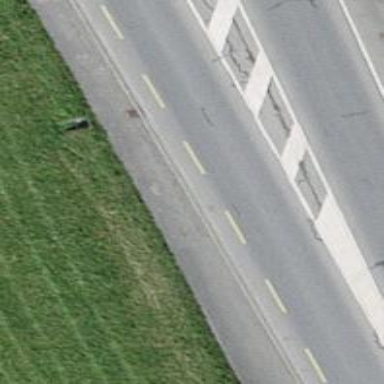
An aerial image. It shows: Primary road with asphalt surface.